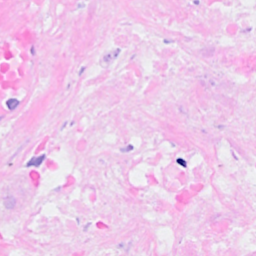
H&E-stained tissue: Breast